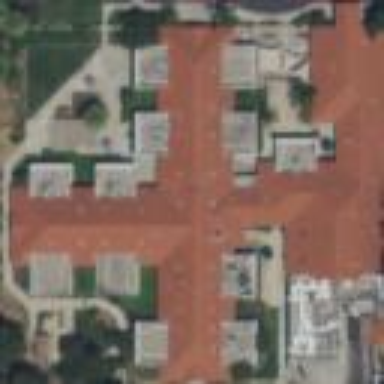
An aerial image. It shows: Building.